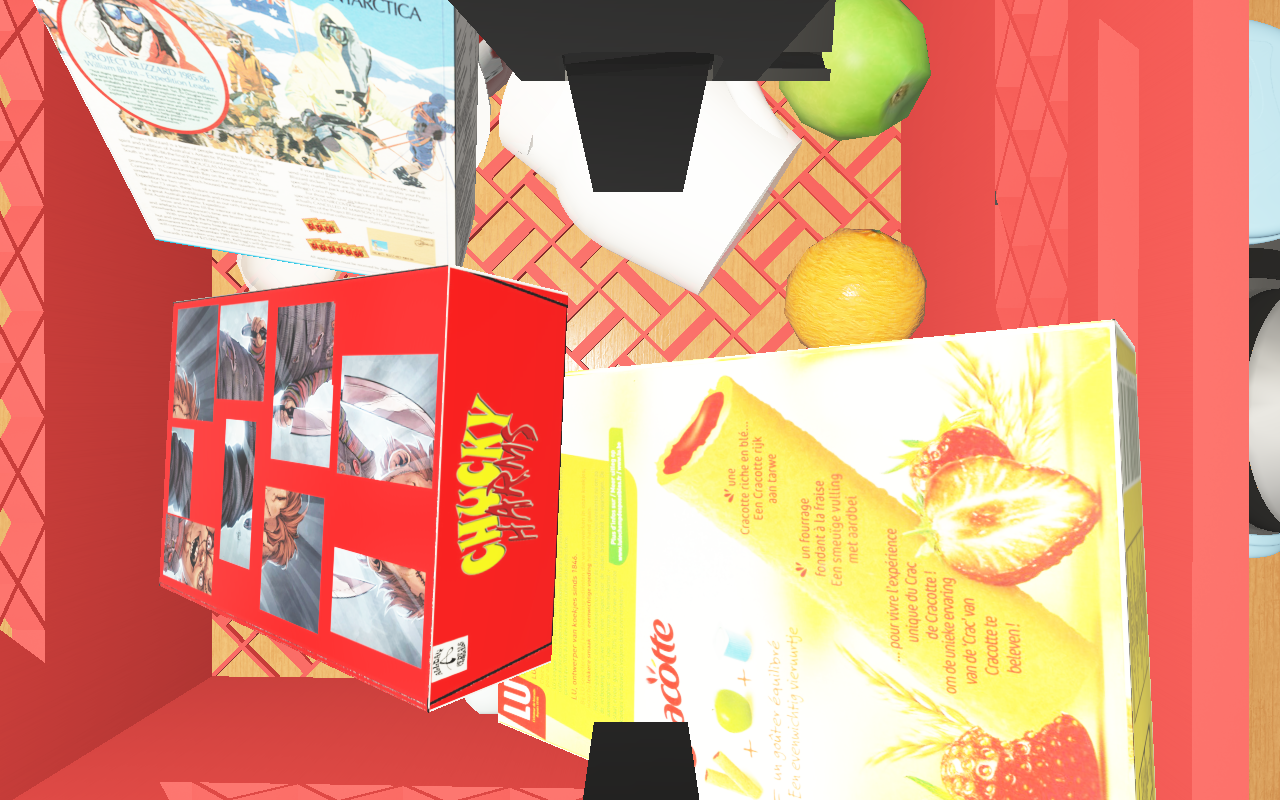
Objects in the scene:
water bottle
apple
apple
orange
orange
plate
glass
wineglass
cereal box
cereal box
biscuit box